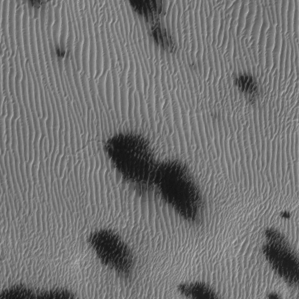
Label: frost